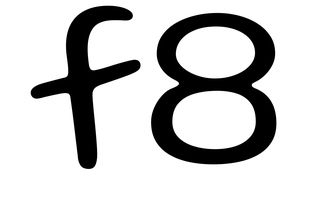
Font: Gluten_Light